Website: apple
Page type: review-order
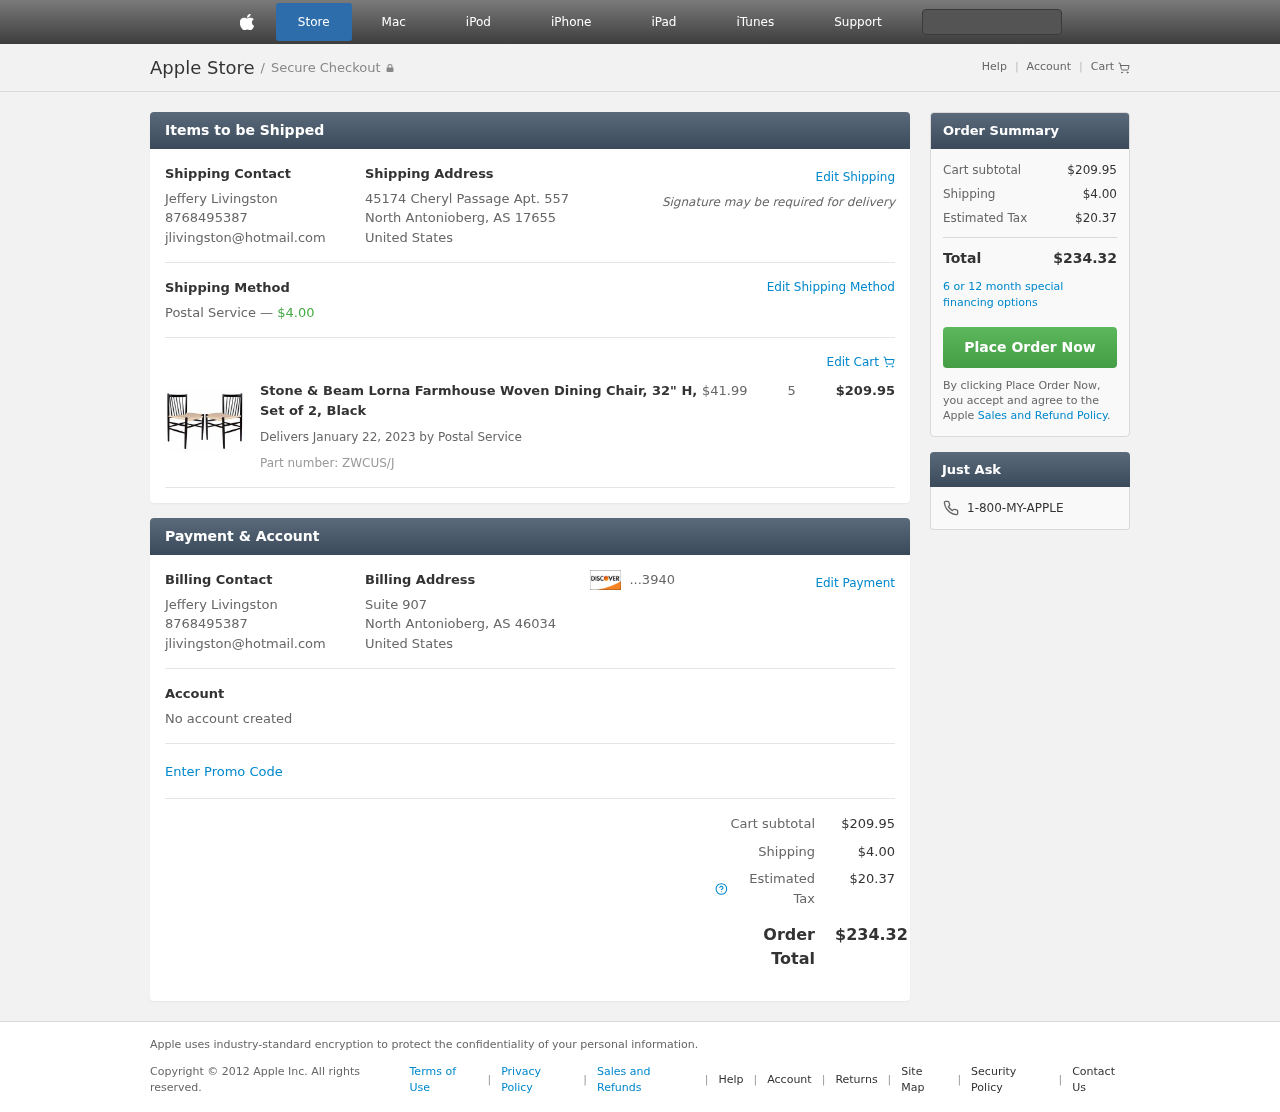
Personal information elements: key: PII_CARD_LAST4
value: ...3940
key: PII_CITY_STATE_ZIP
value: North Antonioberg, AS 17655
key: PII_CITY_STATE_ZIP2
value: North Antonioberg, AS 46034
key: PII_COUNTRY
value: United States
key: PII_EMAIL
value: jlivingston@hotmail.com
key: PII_EMAIL2
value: jlivingston@hotmail.com
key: PII_FULLNAME
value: Jeffery Livingston
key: PII_FULLNAME2
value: Jeffery Livingston
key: PII_PHONE
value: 8768495387
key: PII_PHONE2
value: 8768495387
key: PII_STREET
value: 45174 Cheryl Passage Apt. 557
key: PII_STREET2
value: Suite 907
Product elements: key: PRODUCT1_NAME
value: Stone & Beam Lorna Farmhouse Woven Dining Chair, 32" H, Set of 2, Black
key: PRODUCT1_PRICE
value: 41.99
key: PRODUCT1_QUANTITY
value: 5
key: PRODUCT1_TOTAL
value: $209.95
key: PRODUCT_PART_NUMBER
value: ZWCUS/J
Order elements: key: ORDER_SHIPPING_COST
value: $4.00
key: ORDER_DELIVERY_DATE
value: Delivers January 22, 2023 by Postal Service
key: ORDER_SUBTOTAL
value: $209.95
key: ORDER_TAX
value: $20.37
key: ORDER_TOTAL
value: $234.32